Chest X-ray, PA view. Patient: 55 years old, sex M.
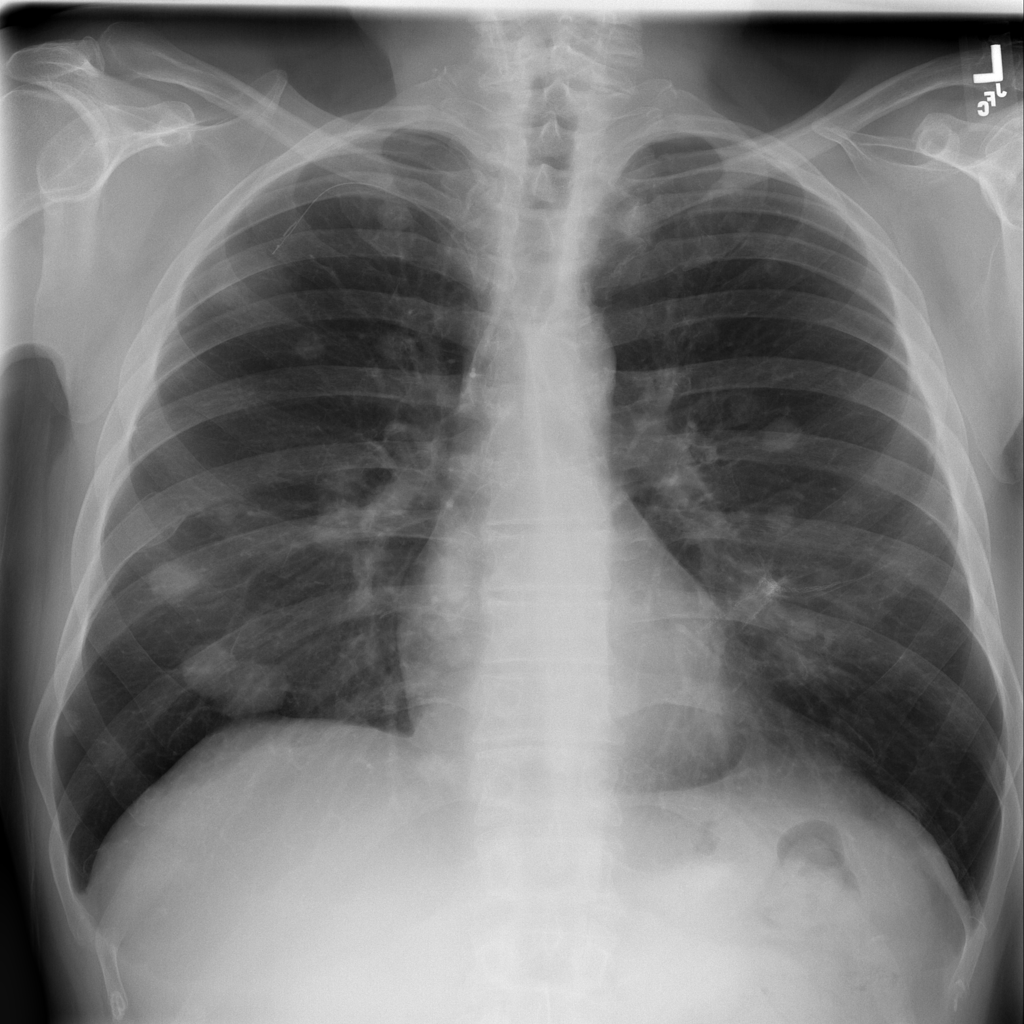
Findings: No Finding